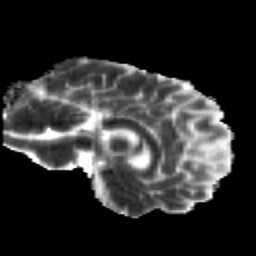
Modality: MD
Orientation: sagittal
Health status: healthy
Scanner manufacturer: siemens
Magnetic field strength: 3 T
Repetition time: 12 s
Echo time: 0.092 s